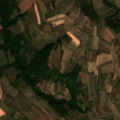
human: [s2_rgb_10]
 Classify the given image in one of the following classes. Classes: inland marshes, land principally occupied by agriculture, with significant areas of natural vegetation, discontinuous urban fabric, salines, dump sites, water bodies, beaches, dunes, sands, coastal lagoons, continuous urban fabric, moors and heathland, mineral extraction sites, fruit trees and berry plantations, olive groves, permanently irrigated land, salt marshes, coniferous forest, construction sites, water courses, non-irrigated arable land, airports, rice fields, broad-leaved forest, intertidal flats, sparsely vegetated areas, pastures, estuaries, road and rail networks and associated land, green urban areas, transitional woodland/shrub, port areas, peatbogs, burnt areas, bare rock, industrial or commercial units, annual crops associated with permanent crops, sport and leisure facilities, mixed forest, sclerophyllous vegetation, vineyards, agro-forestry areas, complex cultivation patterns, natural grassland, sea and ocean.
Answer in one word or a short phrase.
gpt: complex cultivation patterns, land principally occupied by agriculture, with significant areas of natural vegetation, transitional woodland/shrub